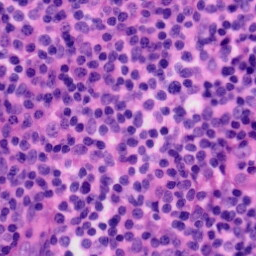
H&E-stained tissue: Tonsil